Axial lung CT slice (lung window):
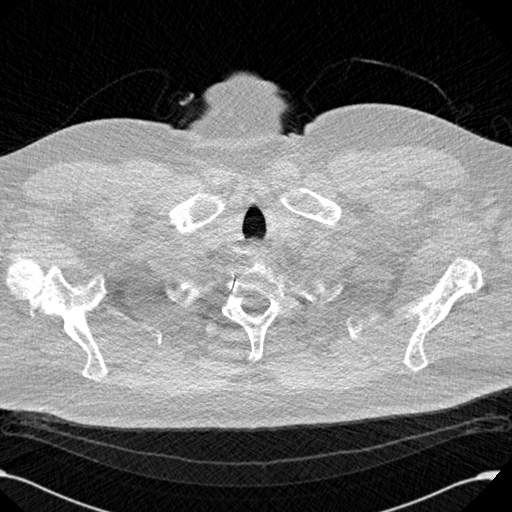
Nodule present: no